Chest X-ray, PA view. Patient: 5 years old, sex F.
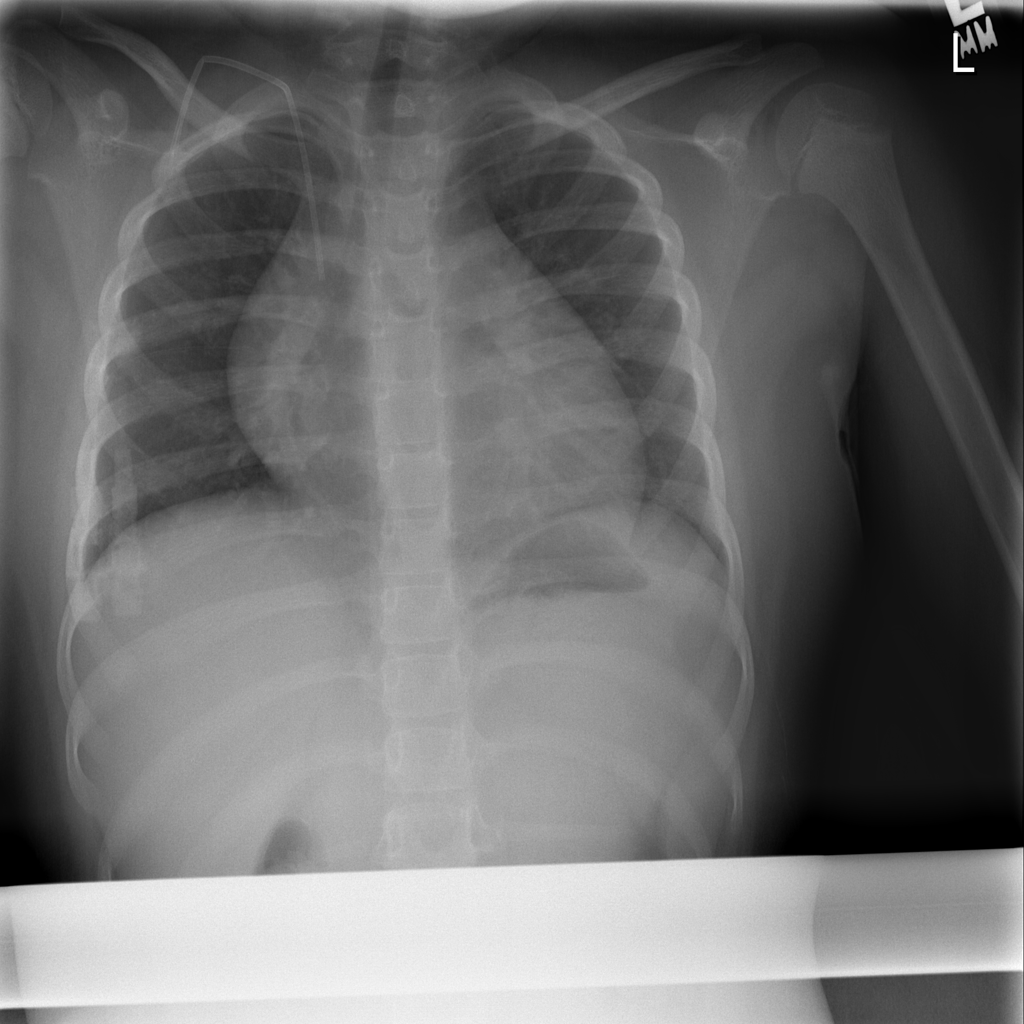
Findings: Cardiomegaly